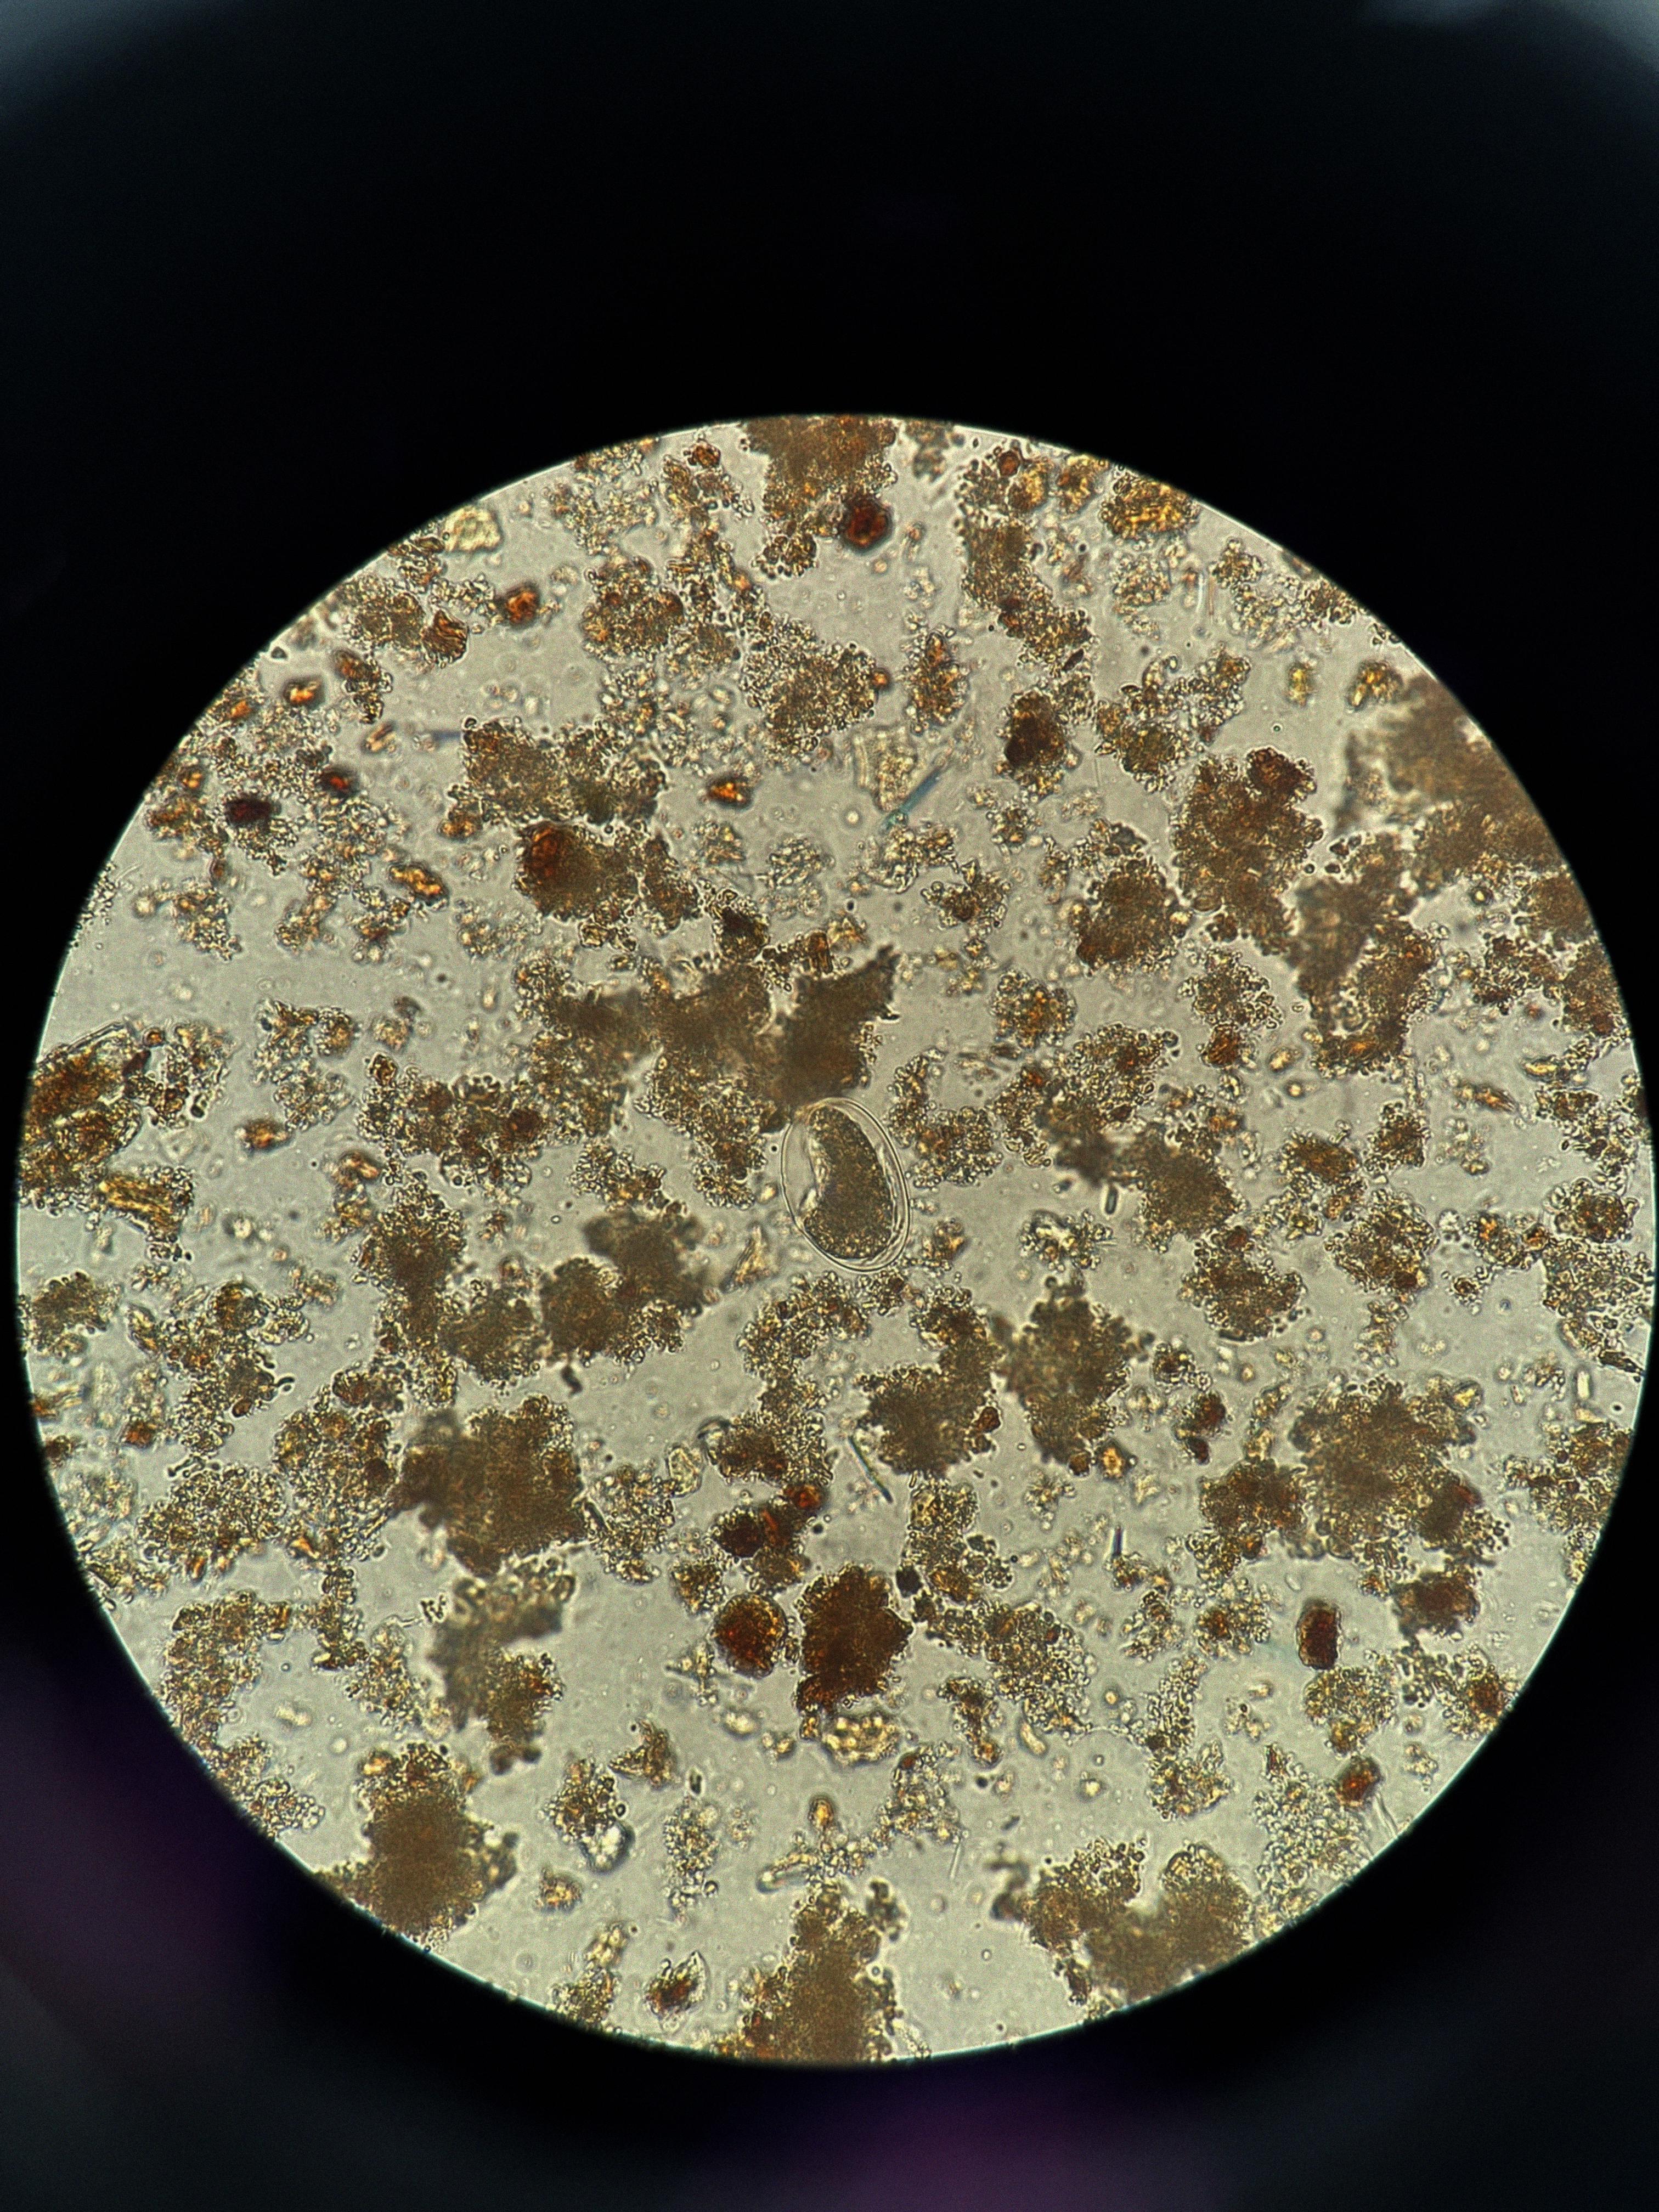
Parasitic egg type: Hookworm egg